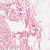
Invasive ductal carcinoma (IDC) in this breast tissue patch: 0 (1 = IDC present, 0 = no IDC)